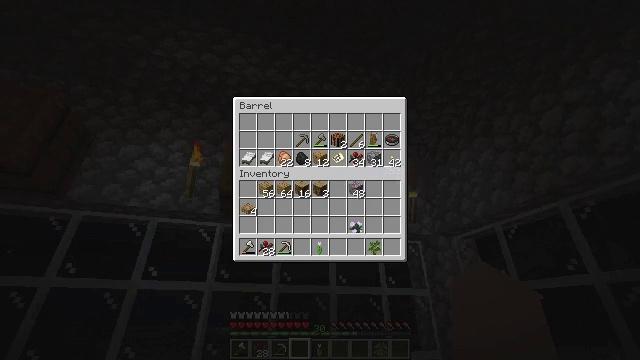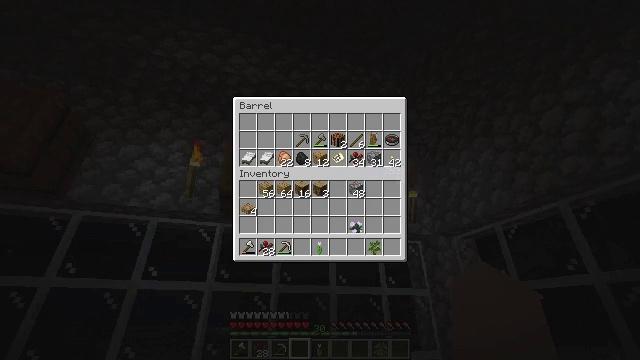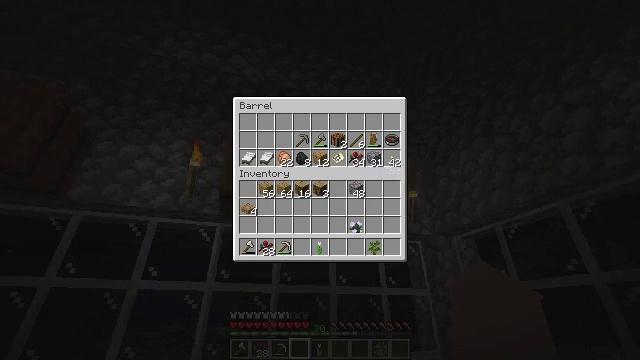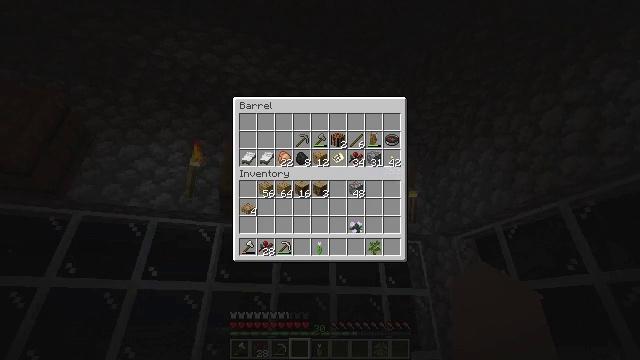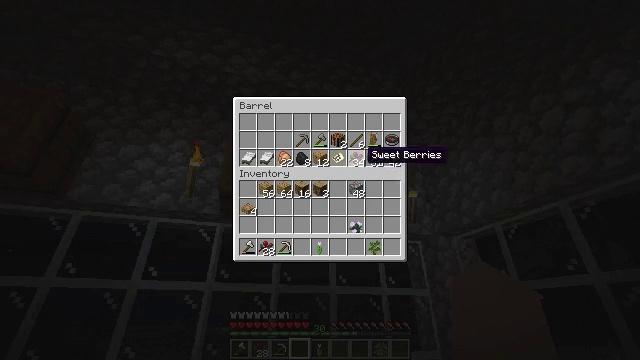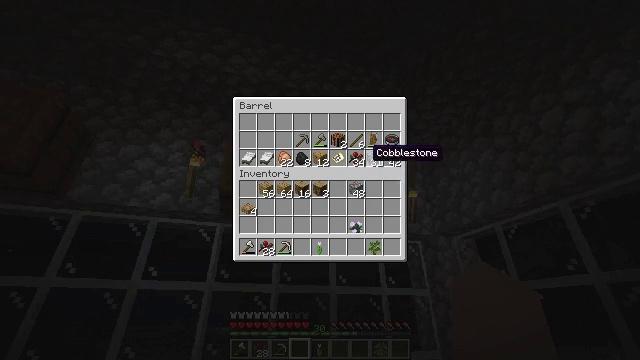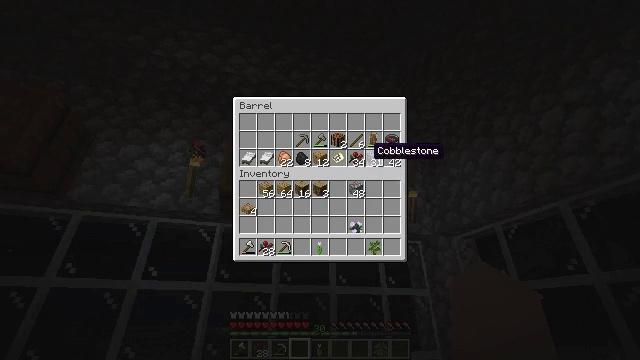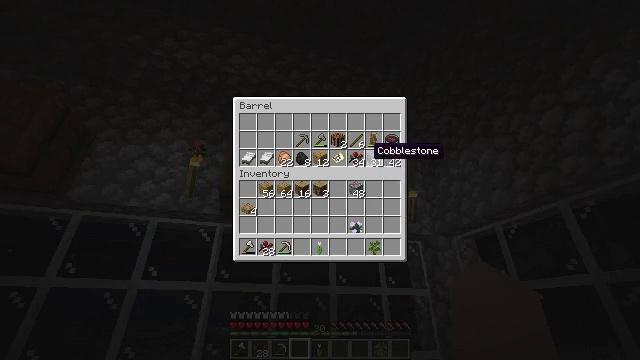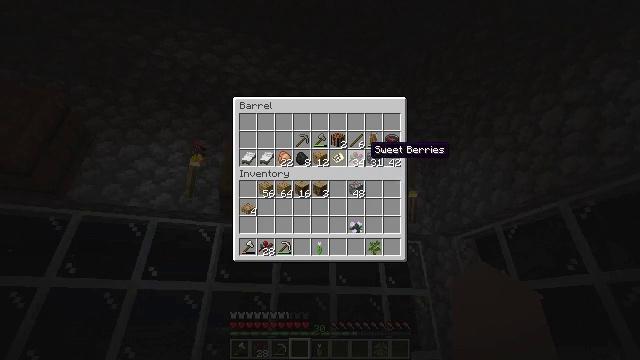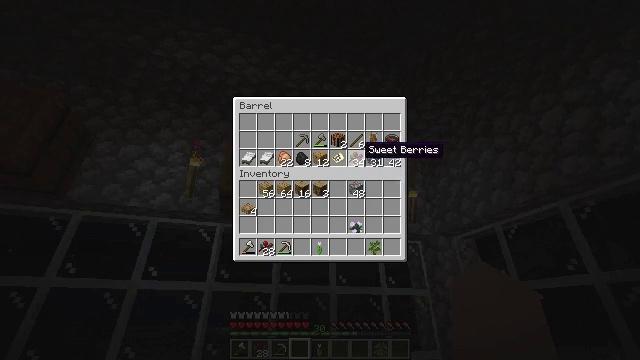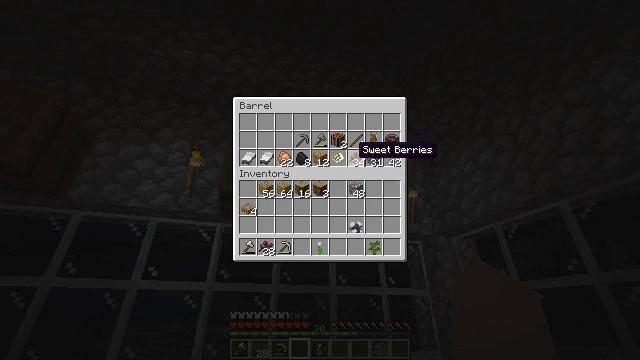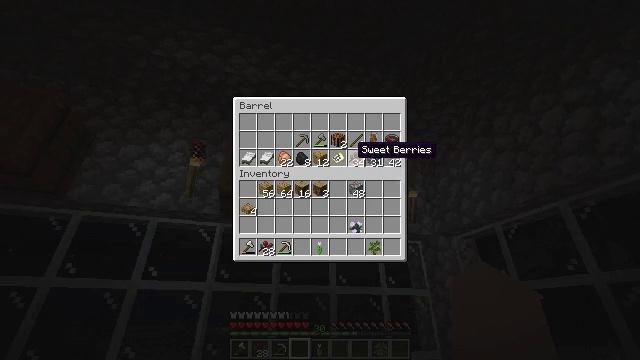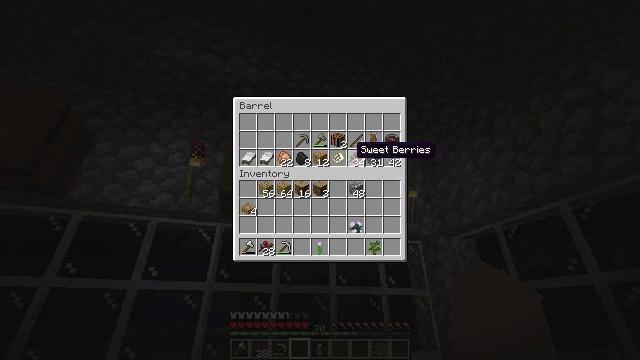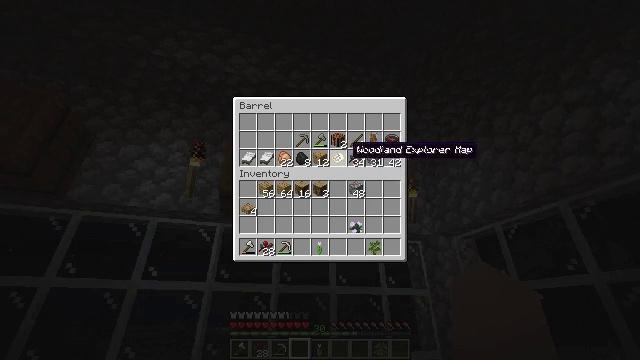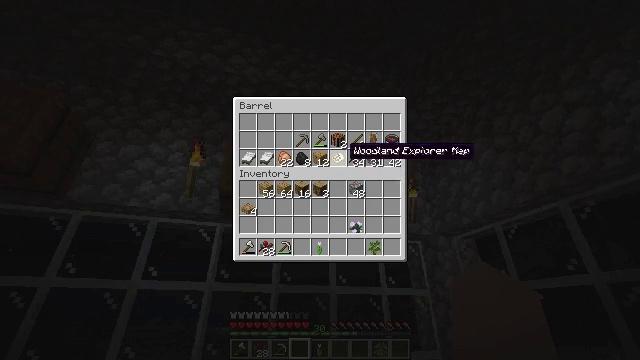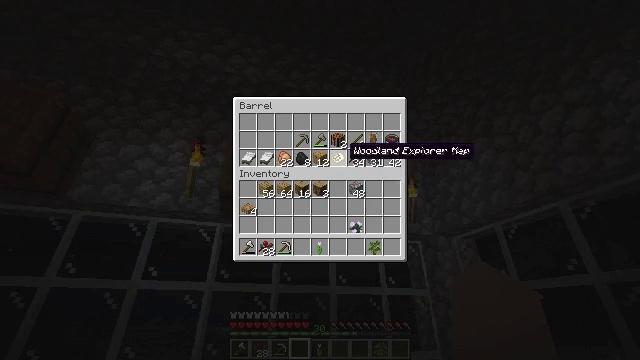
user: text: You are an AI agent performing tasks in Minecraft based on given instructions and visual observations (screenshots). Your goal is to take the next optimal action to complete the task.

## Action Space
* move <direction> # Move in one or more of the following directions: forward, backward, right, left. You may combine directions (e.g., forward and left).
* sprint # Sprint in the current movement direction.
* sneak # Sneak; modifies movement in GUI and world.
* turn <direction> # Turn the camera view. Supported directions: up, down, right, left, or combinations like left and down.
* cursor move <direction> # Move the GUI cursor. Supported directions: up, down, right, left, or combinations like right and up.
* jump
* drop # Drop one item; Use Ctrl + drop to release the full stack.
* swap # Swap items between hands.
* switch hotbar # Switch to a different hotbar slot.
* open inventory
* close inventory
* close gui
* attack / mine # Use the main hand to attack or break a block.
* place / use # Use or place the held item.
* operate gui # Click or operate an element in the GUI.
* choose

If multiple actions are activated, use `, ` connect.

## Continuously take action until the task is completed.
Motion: motion action
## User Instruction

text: Get a barrel by combining wooden planks and slabs.
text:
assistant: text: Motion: no_op
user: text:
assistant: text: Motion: no_op
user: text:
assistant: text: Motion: no_op
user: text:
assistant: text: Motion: no_op
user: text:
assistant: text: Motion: no_op
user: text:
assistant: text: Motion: no_op
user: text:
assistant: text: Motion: no_op
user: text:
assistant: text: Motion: no_op
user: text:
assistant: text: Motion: no_op
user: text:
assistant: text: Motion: no_op
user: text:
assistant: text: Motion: no_op
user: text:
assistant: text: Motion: no_op
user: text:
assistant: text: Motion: no_op
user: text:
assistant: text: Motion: no_op
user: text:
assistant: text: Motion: no_op
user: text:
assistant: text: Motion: no_op
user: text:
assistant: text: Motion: no_op
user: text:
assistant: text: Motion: no_op
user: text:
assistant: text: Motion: no_op
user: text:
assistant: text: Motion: no_op
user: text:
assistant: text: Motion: no_op
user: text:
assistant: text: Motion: close gui
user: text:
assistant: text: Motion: turn left, open inventory
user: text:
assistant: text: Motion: turn left and down
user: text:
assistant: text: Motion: turn left and down
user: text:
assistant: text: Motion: turn left and down
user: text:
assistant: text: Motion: turn left and down
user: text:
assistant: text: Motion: no_op
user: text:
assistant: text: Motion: no_op
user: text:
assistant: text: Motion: no_op